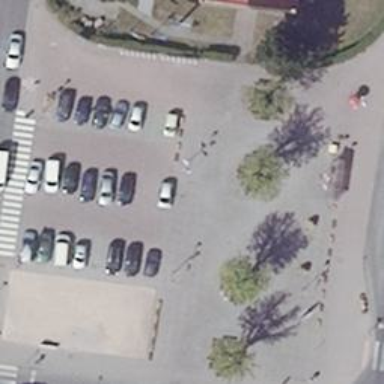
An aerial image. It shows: Square.